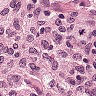
Metastatic tissue present: no